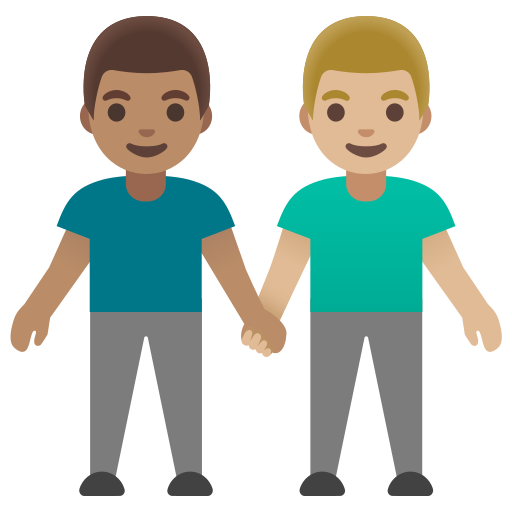
Emoji: 👨🏽‍🤝‍👨🏼